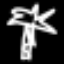
Label: palm tree